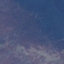
Land use / land cover class: HerbaceousVegetation